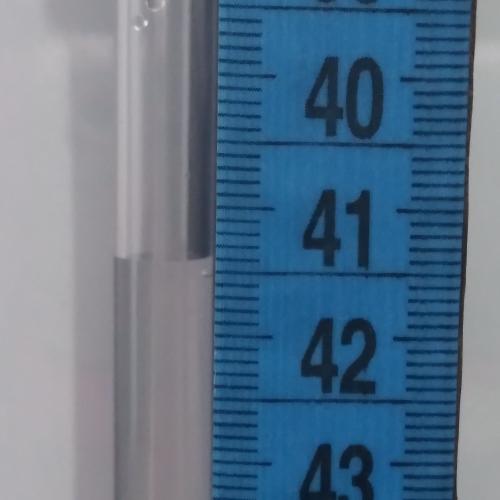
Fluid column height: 41.4 cm